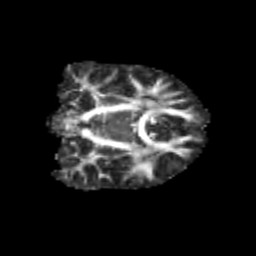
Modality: FA
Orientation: coronal
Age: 9
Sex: female
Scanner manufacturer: siemens
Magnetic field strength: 3 T
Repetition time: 3.8 s
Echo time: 0.07 s